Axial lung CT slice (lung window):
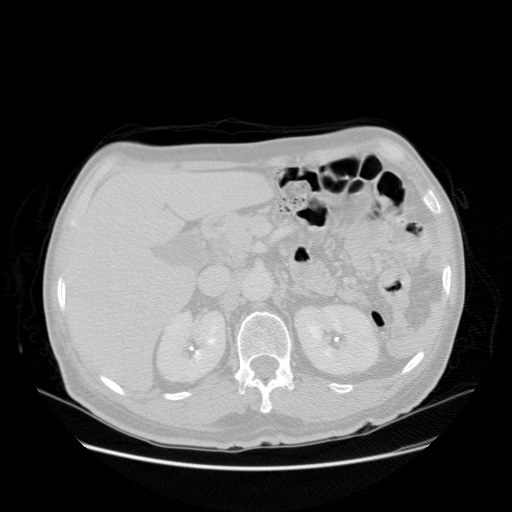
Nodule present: no